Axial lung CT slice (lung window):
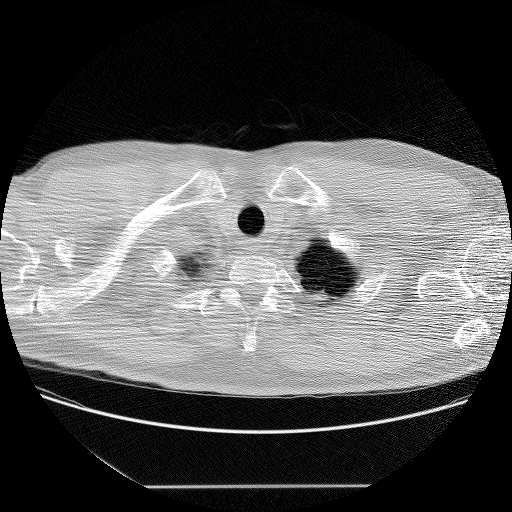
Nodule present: no